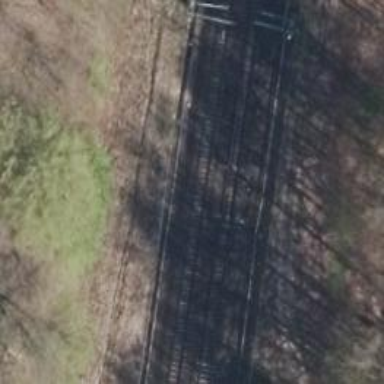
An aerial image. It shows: Railway switch with the turnout on the left side.